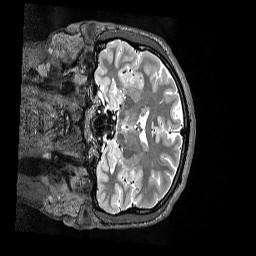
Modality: T2w
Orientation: coronal
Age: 25
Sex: male
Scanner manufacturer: siemens
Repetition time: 3.2 s